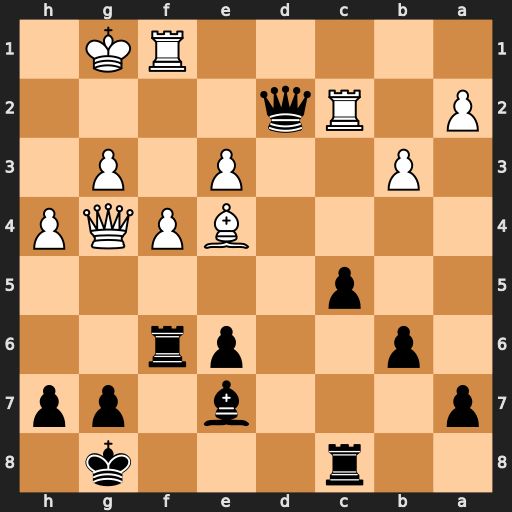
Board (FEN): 2r3k1/p3b1pp/1p2pr2/2p5/4BPQP/1P2P1P1/P1Rq4/5RK1
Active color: b
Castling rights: -
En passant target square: -
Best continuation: Qxe3+ Kh2 Qxe4